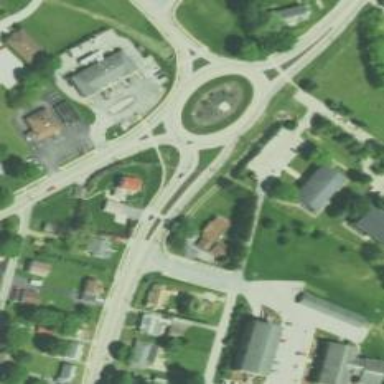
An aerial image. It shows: Roundabout at primary highway.